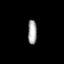
Tissue: lung
Cell type: Endothelial cells
Senescence score: 0.5674
Nuclear area (px): 219
Mean DAPI intensity: 161.945